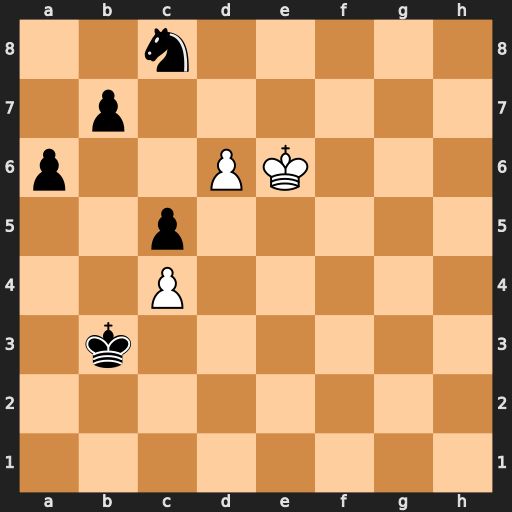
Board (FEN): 2n5/1p6/p2PK3/2p5/2P5/1k6/8/8
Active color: w
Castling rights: -
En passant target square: -
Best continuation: d7 Nb6 d8=Q